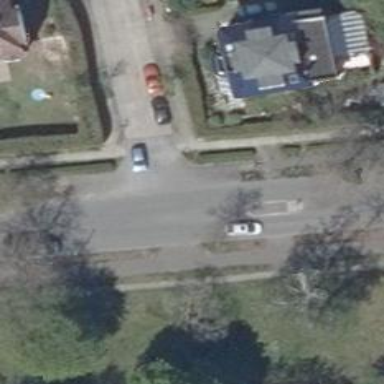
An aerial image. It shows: Residential road surfaced with concrete plates.